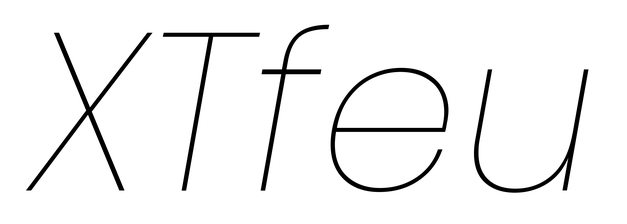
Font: Poppins-ThinItalic